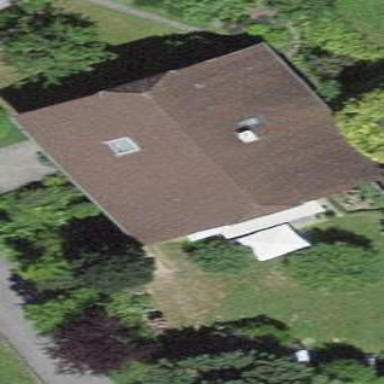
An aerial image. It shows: Residential building with half-hipped roof shape.